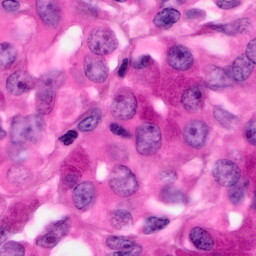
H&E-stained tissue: Pancreatic